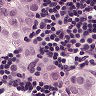
Metastatic tissue present: yes